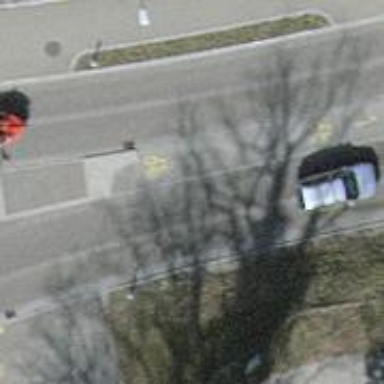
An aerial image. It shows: Unmarked asphalt crossing on cycleway road.